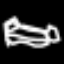
Label: bed